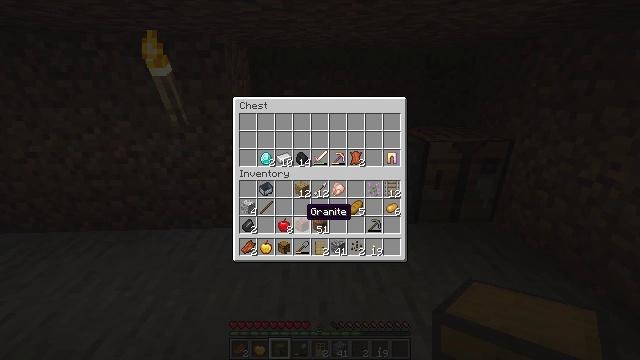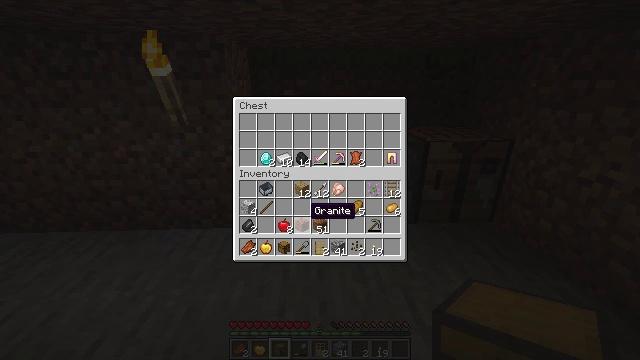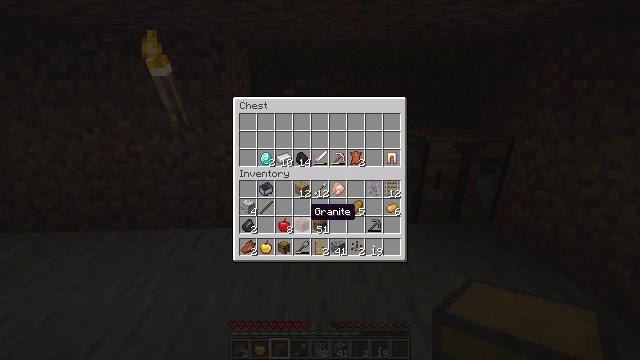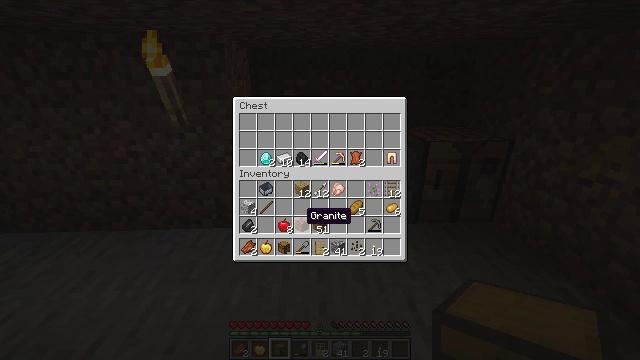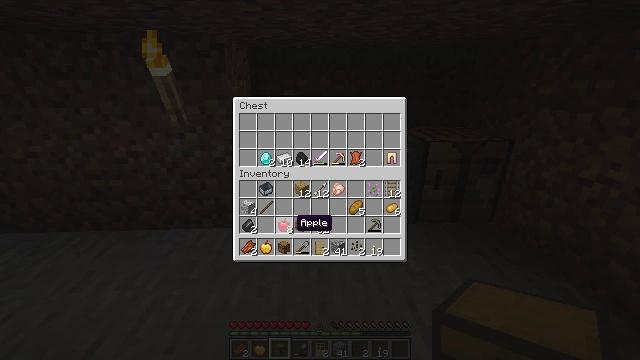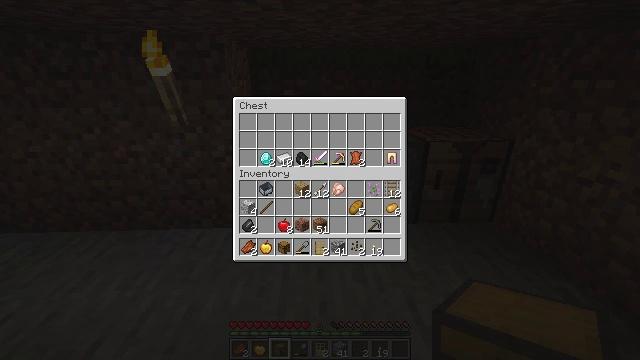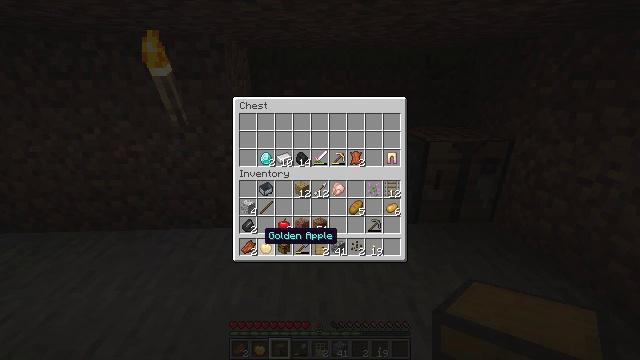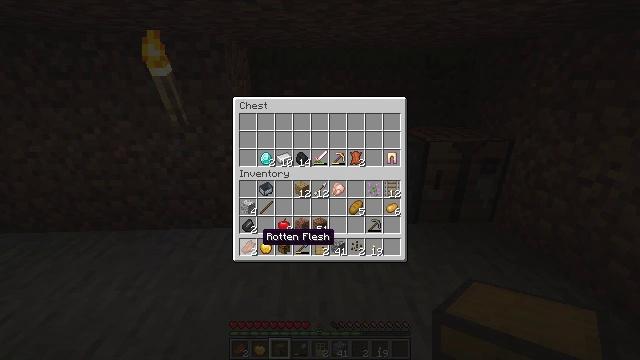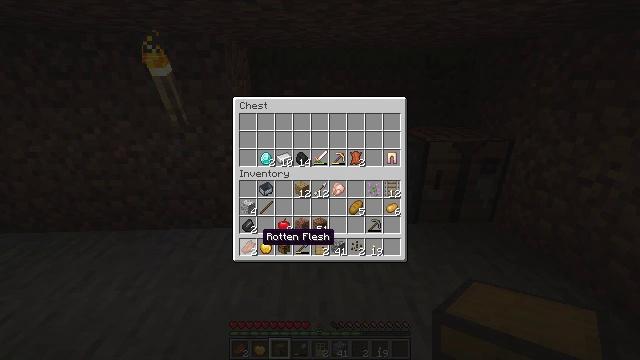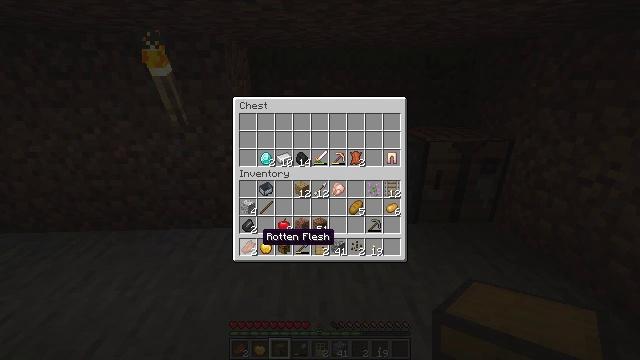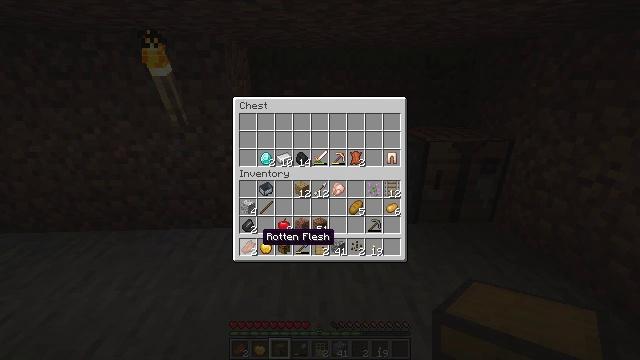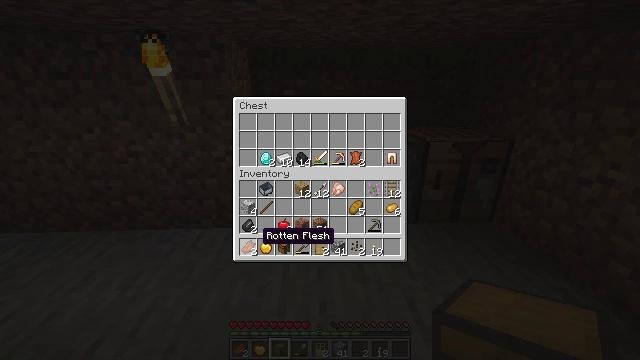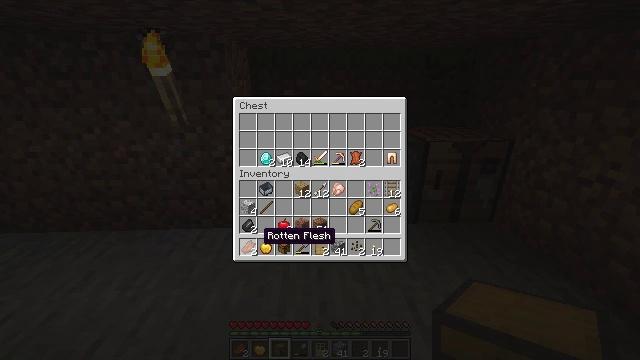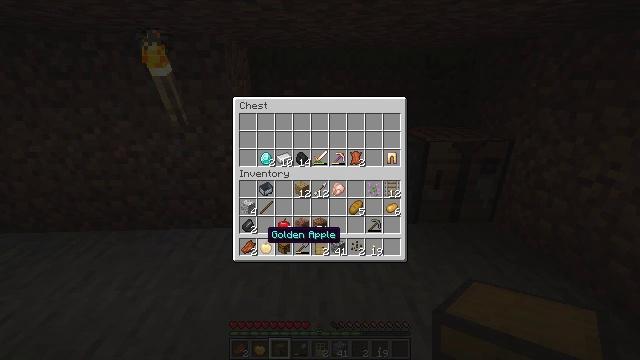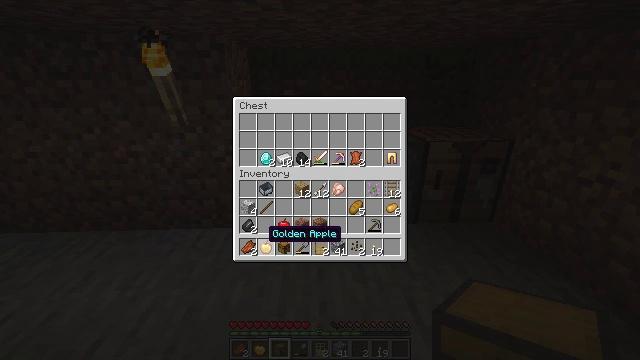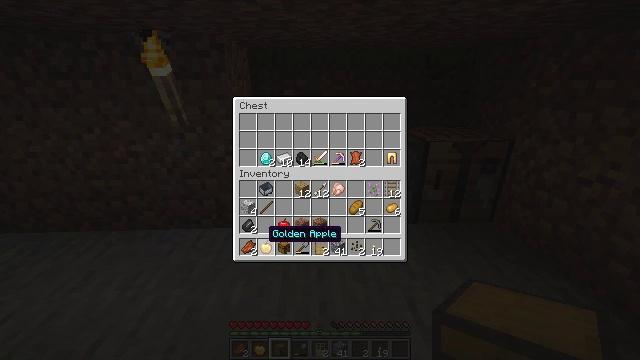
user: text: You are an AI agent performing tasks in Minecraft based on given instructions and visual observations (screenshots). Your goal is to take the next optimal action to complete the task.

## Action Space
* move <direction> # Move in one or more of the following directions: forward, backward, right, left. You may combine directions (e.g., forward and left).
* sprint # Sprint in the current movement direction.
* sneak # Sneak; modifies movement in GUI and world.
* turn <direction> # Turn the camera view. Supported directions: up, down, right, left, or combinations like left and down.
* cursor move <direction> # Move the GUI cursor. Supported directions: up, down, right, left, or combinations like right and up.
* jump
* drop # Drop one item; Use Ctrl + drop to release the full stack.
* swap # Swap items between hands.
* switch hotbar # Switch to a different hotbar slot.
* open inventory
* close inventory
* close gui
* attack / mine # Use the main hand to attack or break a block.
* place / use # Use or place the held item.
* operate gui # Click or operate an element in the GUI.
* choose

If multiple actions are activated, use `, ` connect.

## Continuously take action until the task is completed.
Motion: motion action
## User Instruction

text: Collect birch leaves from the tree.
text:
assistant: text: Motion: no_op
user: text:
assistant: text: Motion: no_op
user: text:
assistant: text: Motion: no_op
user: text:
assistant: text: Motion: turn left and down
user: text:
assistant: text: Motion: turn left
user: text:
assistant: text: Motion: turn left and down
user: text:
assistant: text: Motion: no_op
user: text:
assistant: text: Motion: no_op
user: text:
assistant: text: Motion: no_op
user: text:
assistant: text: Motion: no_op
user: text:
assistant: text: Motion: no_op
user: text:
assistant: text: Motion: no_op
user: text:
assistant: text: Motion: no_op
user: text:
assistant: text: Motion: no_op
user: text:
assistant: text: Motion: no_op
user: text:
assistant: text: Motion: attack / mine
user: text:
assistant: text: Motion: attack / mine
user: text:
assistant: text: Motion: attack / mine
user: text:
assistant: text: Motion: attack / mine
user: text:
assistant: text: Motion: no_op
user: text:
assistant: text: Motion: turn right and up
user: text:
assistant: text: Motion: turn right and up
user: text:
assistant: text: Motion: turn up
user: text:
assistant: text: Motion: no_op
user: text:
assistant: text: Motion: no_op
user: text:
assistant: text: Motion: no_op
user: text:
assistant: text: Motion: no_op
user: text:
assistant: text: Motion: no_op
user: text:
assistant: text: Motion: no_op
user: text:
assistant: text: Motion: no_op